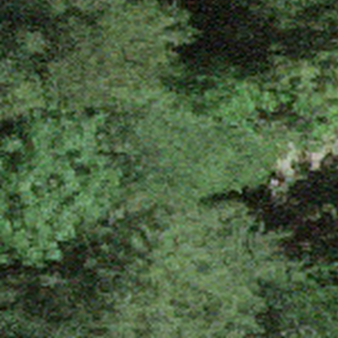
Label: other